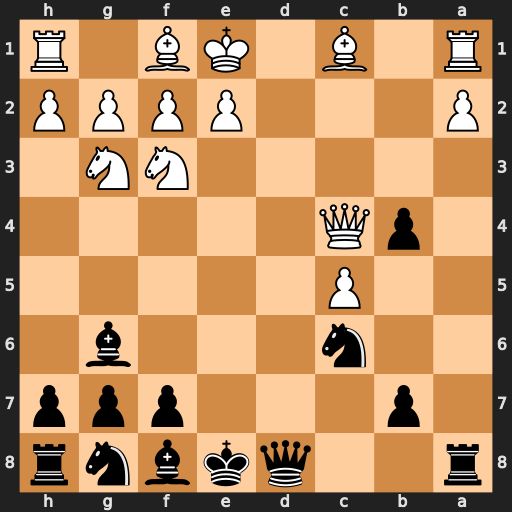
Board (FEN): r2qkbnr/1p3ppp/2n3b1/2P5/1pQ5/5NN1/P3PPPP/R1B1KB1R
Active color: b
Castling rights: KQkq
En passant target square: -
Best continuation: Qf6 Bb2 Qxb2